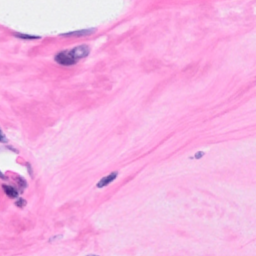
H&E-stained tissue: Breast